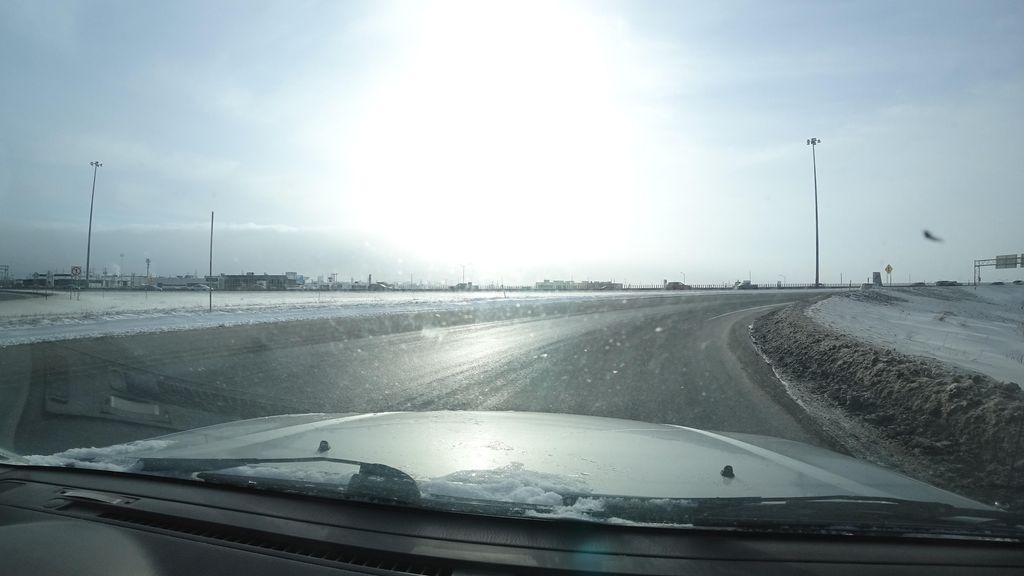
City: quebec_city